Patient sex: M
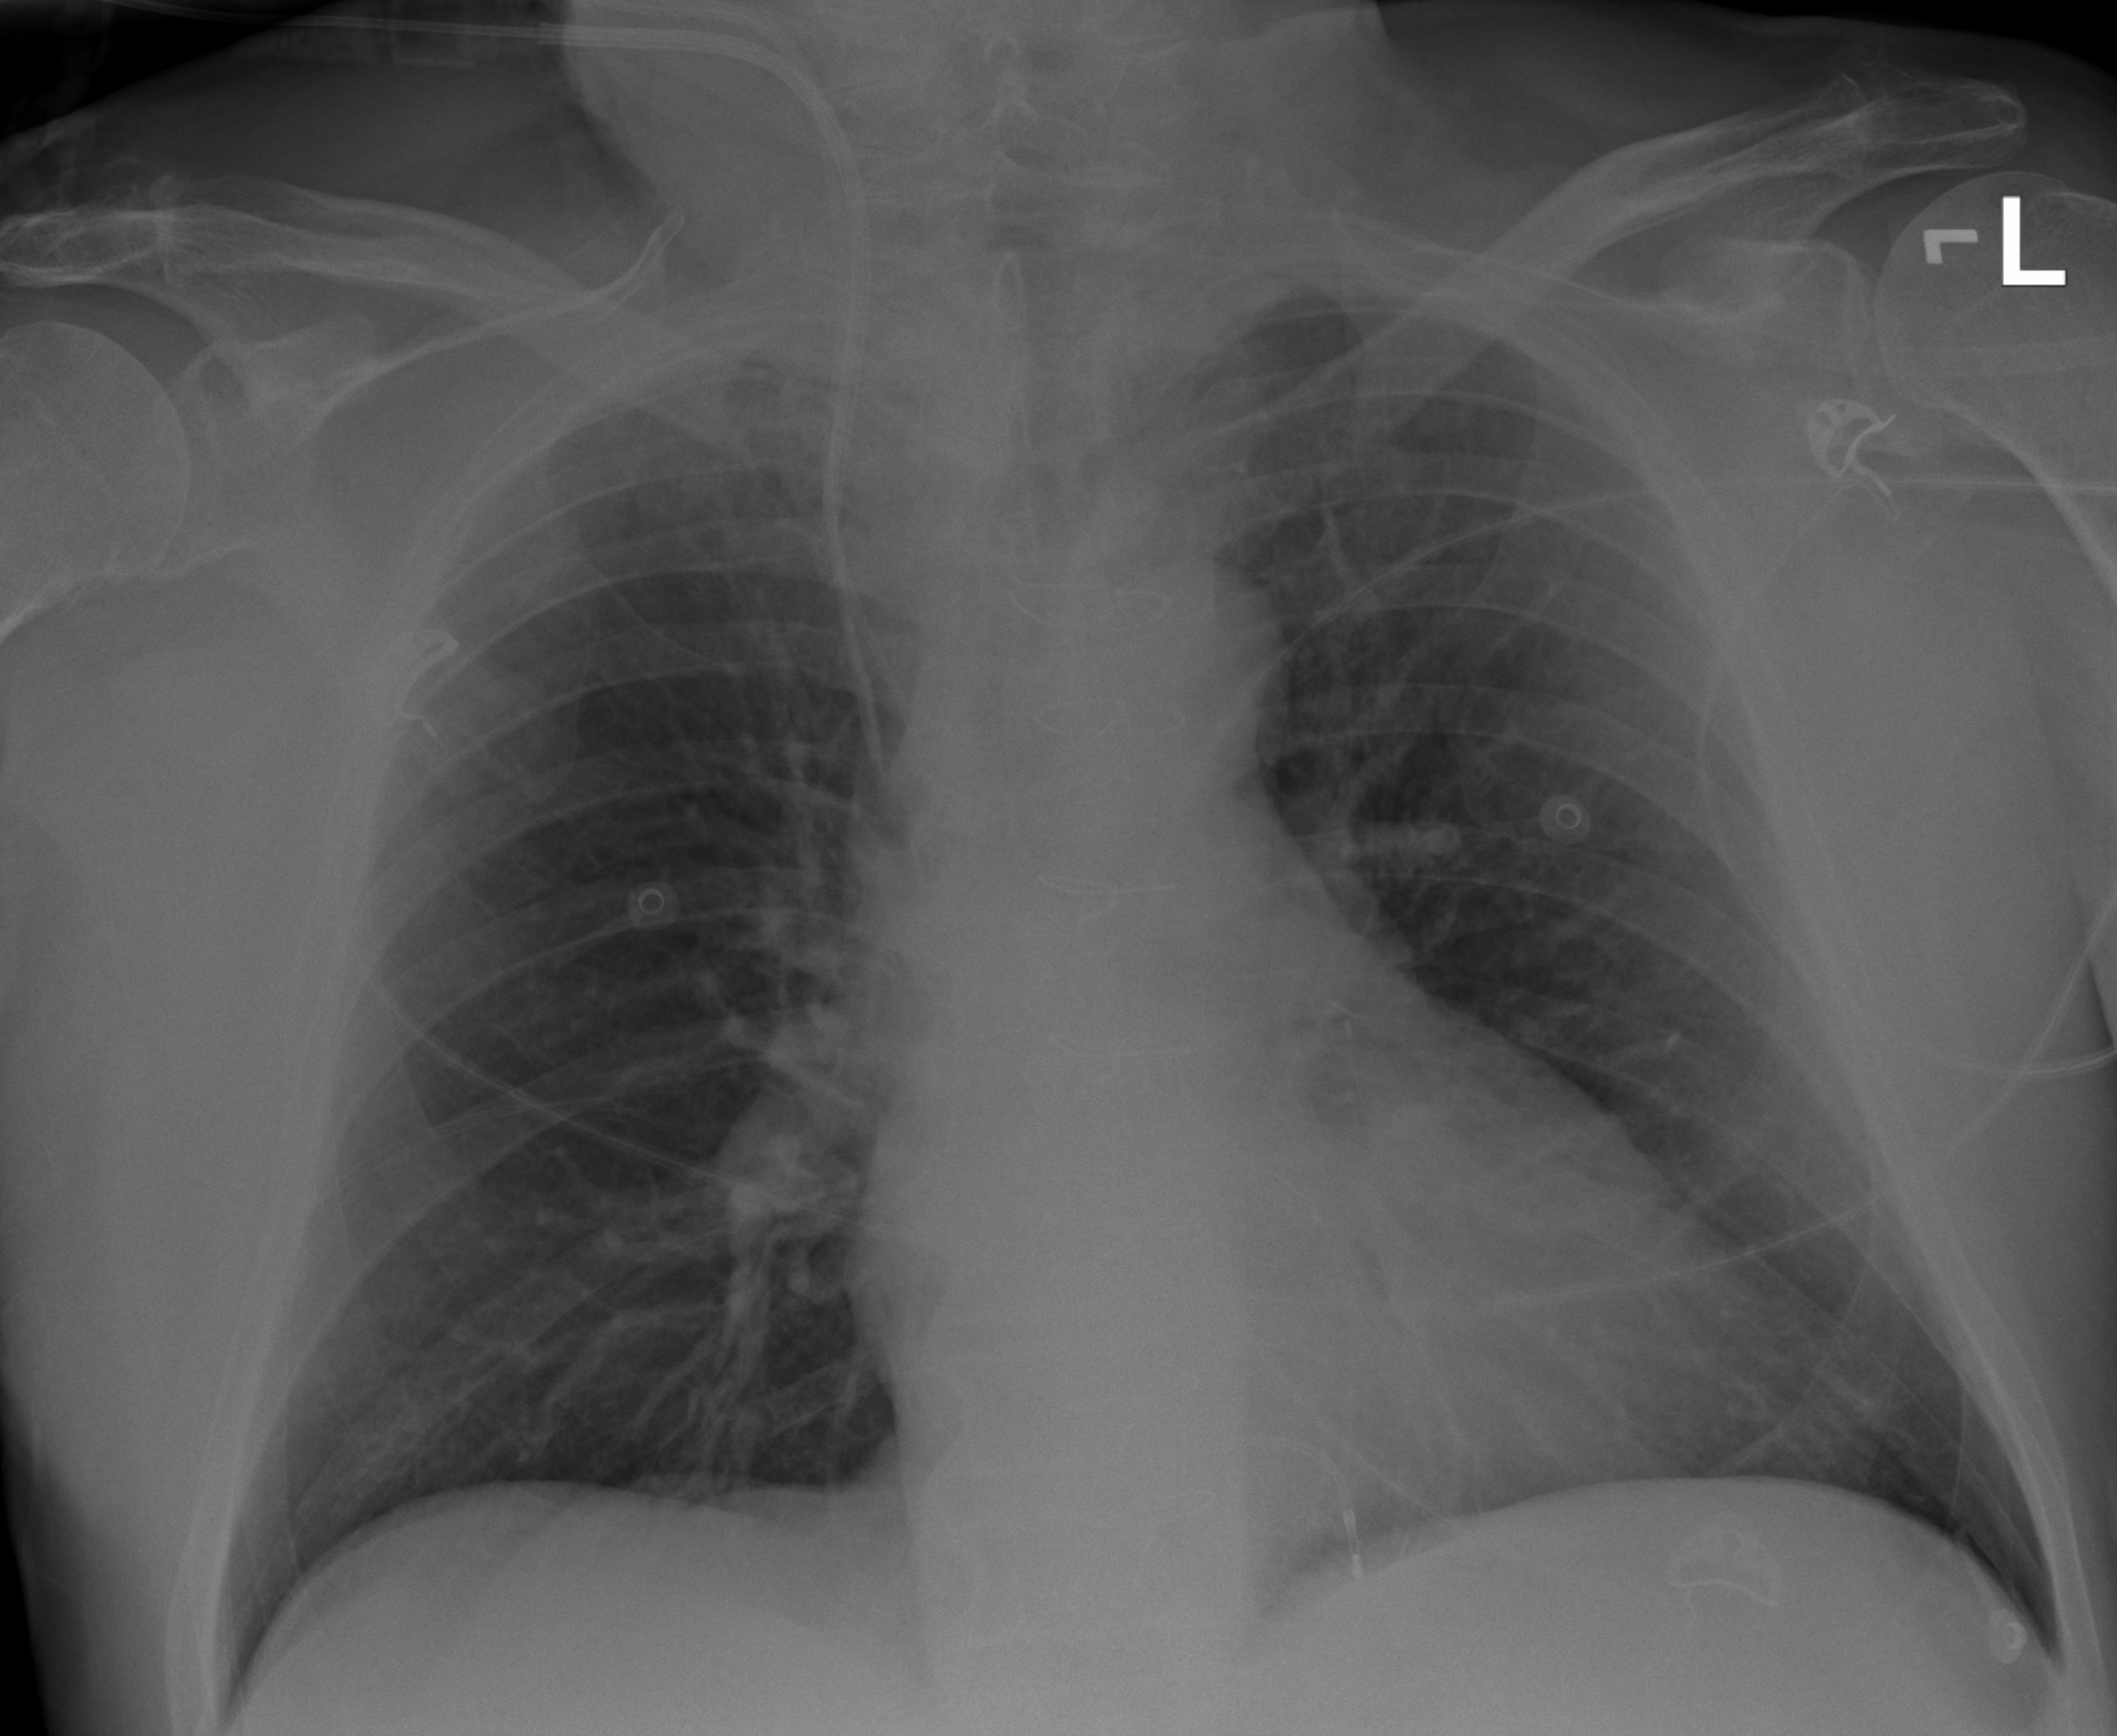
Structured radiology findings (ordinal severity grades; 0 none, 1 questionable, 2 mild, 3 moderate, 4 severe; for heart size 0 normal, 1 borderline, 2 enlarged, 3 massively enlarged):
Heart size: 2
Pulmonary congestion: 0
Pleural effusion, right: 0
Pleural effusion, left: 0
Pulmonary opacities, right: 0
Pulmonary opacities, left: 0
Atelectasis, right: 0
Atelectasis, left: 0